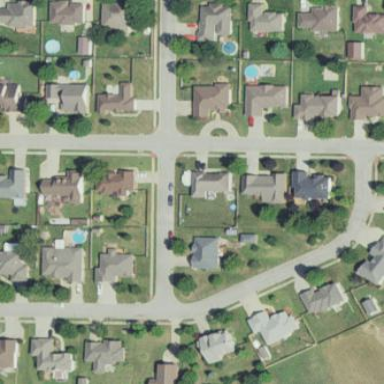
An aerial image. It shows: Residential area composed of single-family homes.